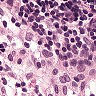
Metastatic tissue present: no